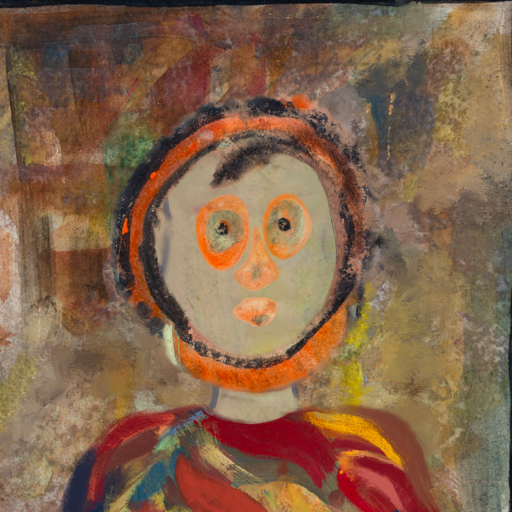
Background: Mosgoul, Head And Neck Front: Hill_Girl, Face Front: Childish, Bust: Mother_And_Son_Son, Hair Front: Childish, Head Accessory: Blank, Second Necklace: Blank, Necklace: Blank, Baby: Blank